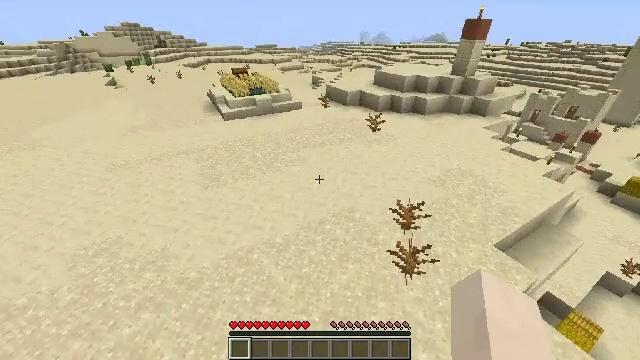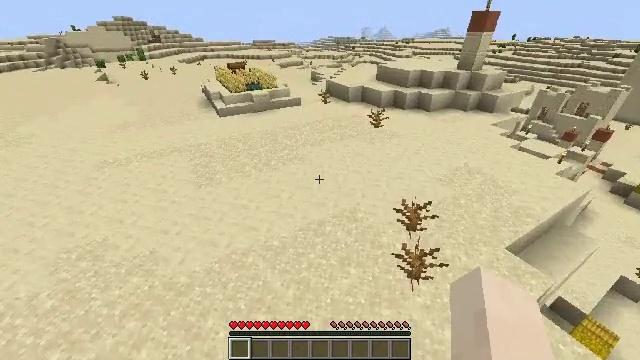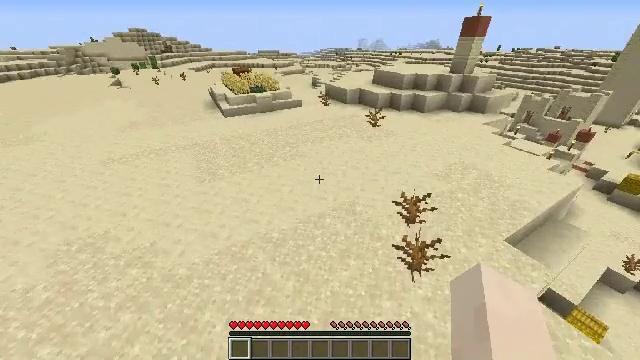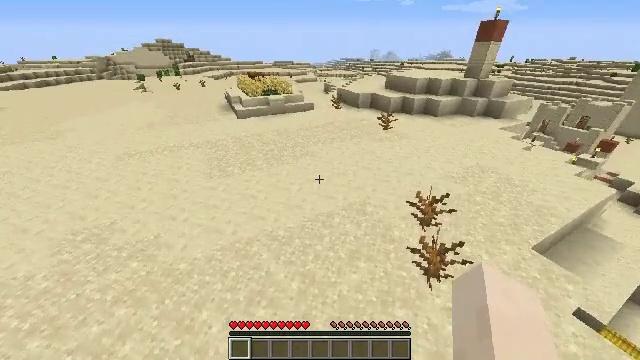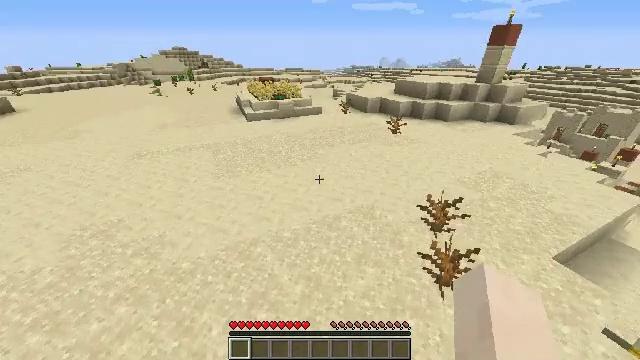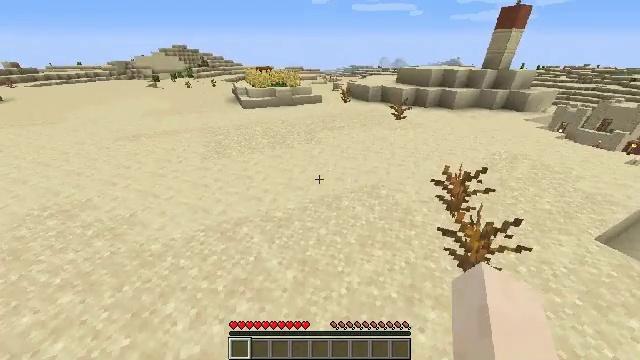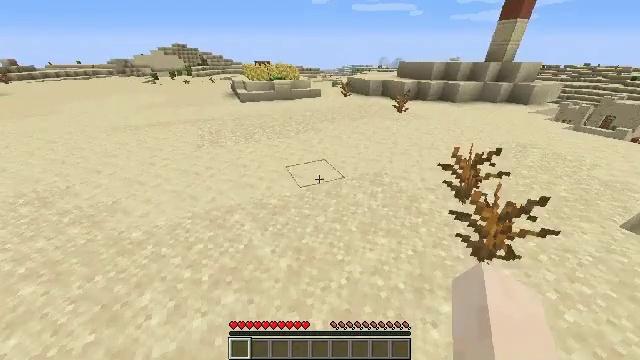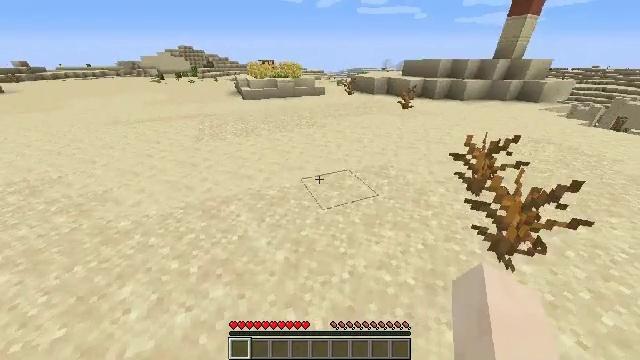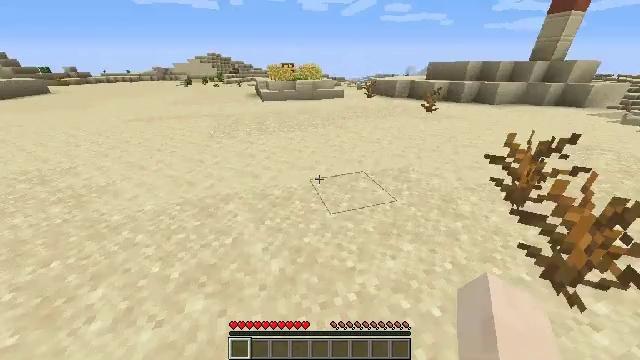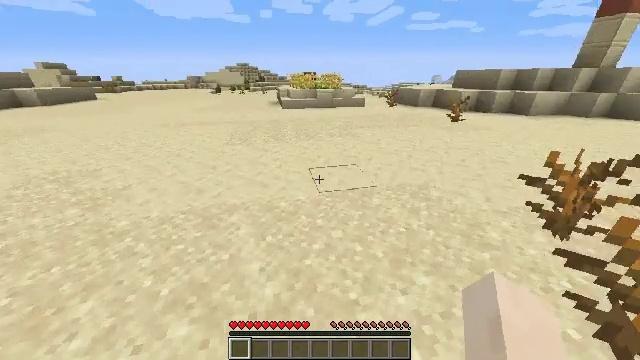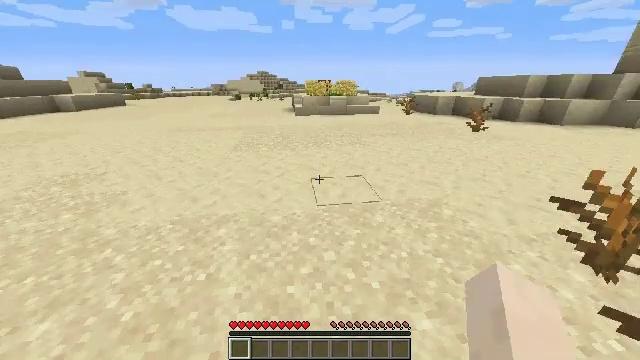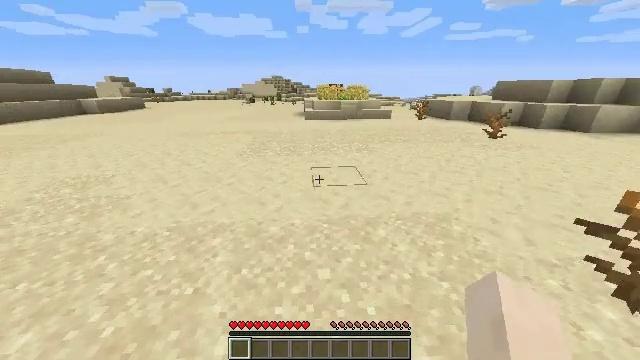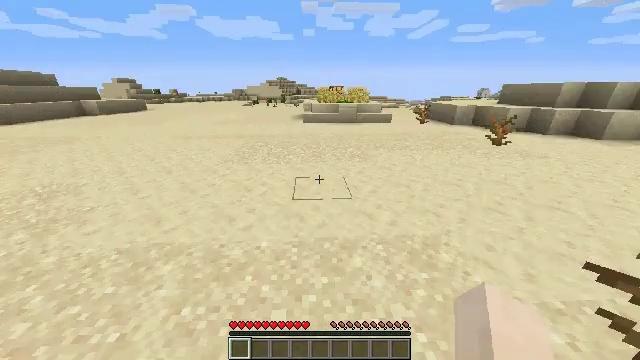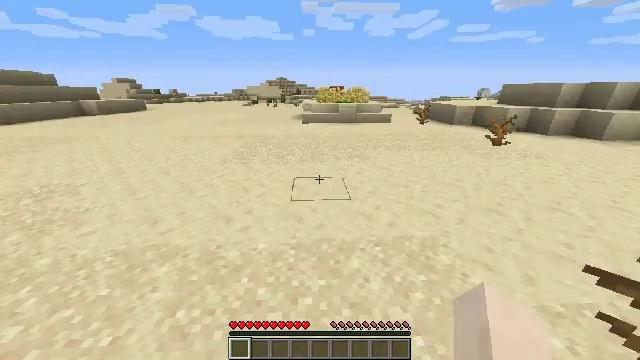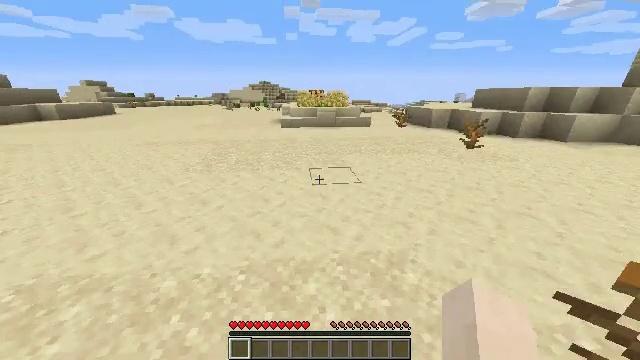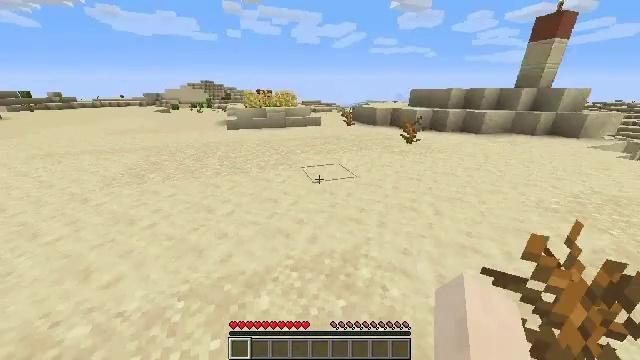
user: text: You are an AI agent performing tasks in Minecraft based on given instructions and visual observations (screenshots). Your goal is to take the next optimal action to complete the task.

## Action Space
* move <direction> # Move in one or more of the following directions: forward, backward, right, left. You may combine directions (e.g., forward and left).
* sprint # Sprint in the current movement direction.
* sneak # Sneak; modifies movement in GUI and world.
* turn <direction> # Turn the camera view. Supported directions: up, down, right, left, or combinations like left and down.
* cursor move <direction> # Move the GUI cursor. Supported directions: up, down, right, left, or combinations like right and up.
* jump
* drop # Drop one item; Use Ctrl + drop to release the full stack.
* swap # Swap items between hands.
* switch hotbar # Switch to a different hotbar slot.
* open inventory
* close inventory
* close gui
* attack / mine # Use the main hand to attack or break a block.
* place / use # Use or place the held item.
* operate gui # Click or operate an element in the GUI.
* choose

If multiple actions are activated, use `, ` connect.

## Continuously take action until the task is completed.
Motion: motion action
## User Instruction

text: Attack the chest to pick it up.
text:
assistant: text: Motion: move forward, sprint
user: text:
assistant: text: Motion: move forward, sprint
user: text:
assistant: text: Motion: move forward, sprint, turn left and up
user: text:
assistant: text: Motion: move forward, sprint, turn left and up
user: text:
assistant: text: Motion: move forward and move right, sprint
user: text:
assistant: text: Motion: move forward and move right, sprint
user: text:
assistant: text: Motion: move forward and move right, sprint, turn left
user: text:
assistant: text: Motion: move forward and move right, sprint, turn left and up
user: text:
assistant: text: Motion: move forward and move right, sprint, turn left and up
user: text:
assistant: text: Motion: move forward and move right, sprint, turn left and up
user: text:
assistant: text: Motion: move forward and move right, sprint, turn left and up
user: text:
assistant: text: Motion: move forward and move right, sprint, turn left
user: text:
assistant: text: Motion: move forward and move right, sprint
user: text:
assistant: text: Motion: move forward and move right, sprint, turn right
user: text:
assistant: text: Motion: move forward and move right, sprint, turn right
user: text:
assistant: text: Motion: move forward and move right, sprint, turn right
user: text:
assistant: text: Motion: move forward and move right, sprint, turn right
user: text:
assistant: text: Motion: move forward and move right, sprint, turn right, jump
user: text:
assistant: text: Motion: move forward and move right, sprint, jump
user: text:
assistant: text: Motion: move forward and move right, sprint, jump
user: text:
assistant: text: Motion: move forward and move right, sprint, jump
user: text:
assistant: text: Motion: move forward, sprint, jump
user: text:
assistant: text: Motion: move forward, sprint, jump
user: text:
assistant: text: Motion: move forward, sprint, jump
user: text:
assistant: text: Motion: move forward, sprint, jump
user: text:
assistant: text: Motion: move forward, sprint, jump
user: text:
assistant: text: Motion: move forward, sprint, turn right and down, jump
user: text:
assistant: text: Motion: move forward, sprint, turn right and down, jump
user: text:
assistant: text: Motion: move forward, sprint, turn right and down, jump
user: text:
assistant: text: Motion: move forward, sprint, turn right and down, jump